Question: Please refer to this picture:

This table data are fetched with . When I double click the 'EmailID' and change it, the data will be updated to SQL Server automatically.
Here it's web api code about update:
'''
// PUT: api/Subscriber/5
public void Put(tbl_Subscribers sub)
{
if (ModelState.IsValid)
{
myEntity.Entry(sub).State = EntityState.Modified;
try
{
myEntity.SaveChanges();
}
catch (Exception)
{
throw;
}
}
}
'''
When this code run, the modified 'emailID' has been updated to SQL Server, no need any sql state, no need 'ID', how it update the code?
AngularJS controller:
'''
$scope.updSubscriber = function (sub, eve) {
sub.MailID = eve.currentTarget.innerText;//get EmailID
var upd = APIService.updateSubscriber(sub);//update EmailID
upd.then(function (d) {
getAll();
}, function (error) {
console.log('Oops! Something went wrong while updating the data.')
})
};
'''
Angular Service:
'''
this.updateSubscriber = function (sub) {
return $http({
method: 'put',
data: sub,
url: 'api/Subscriber'
});
'''
}
Hope some one could help me explain it.
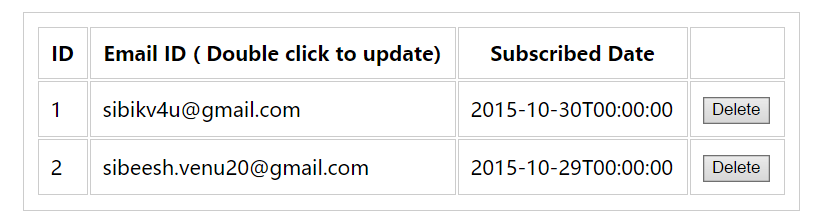
Answer: It looks like every row subscribe to a wep API function. The function uses Angular JS to make async call to your code behind.
Then, ain't no magic here :
'''
myEntity.Entry(sub).State = EntityState.Modified;
try
{
myEntity.SaveChanges();
}
'''
Sub contain informations about what has been modified on your entity.
Once 'db.SaveChages()' is reached, it looks for what modifications should be made in your db, there is only one at the time so it's probably very fast.
Entity Framework write it's own db query on the backend, you can't see them unless you use a profiler.